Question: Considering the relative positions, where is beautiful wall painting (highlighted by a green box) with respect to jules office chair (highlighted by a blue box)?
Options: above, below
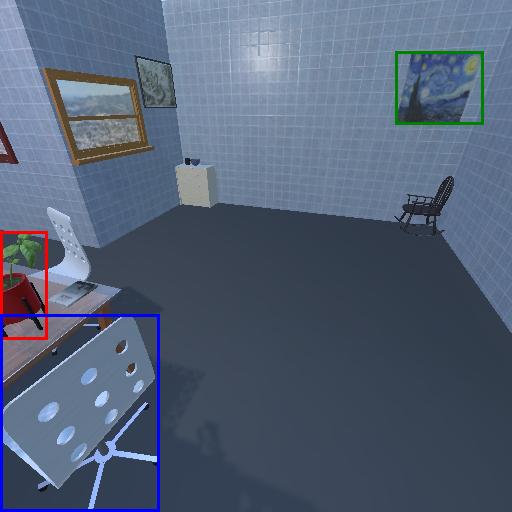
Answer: above